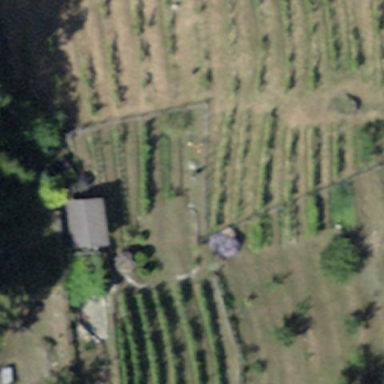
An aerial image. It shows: Vineyard where grapes are grown.